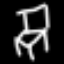
Label: chair